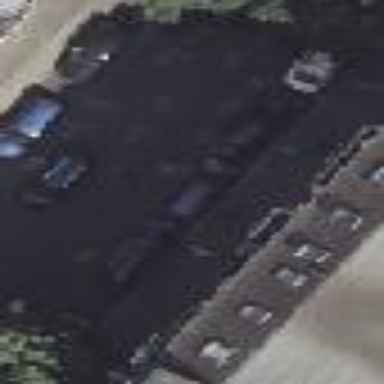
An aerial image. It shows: Street-side parking lot with asphalt surface.